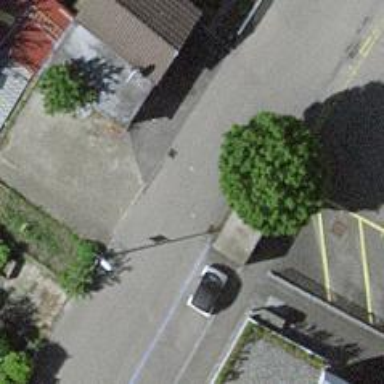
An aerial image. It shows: Bicycle parking area.